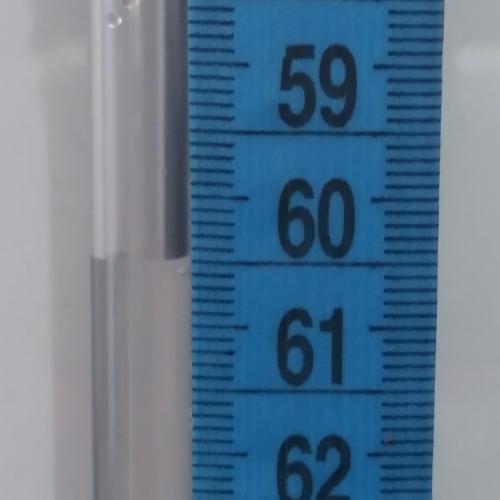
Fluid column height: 60.5 cm